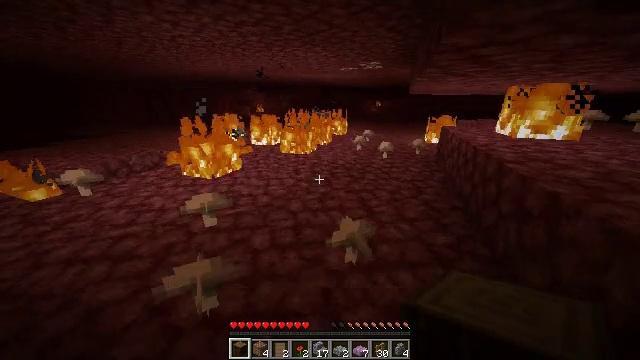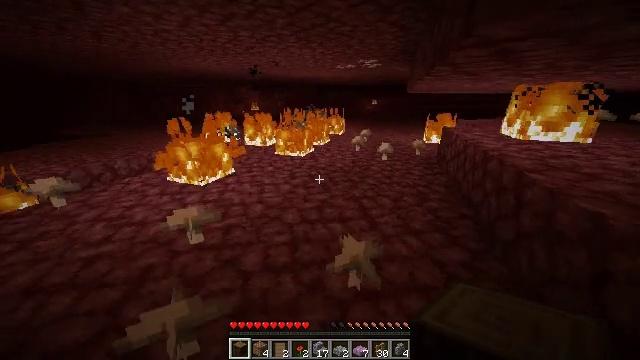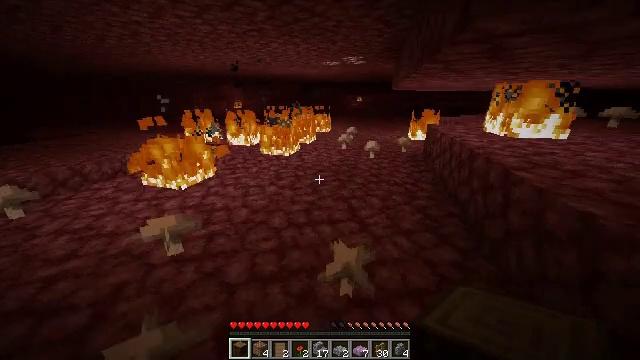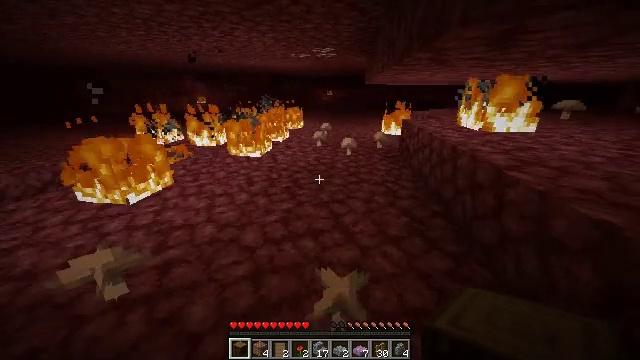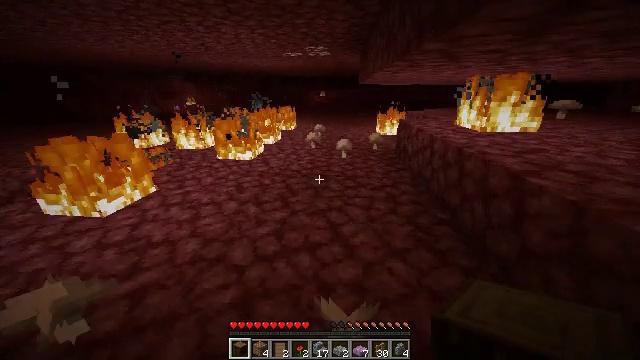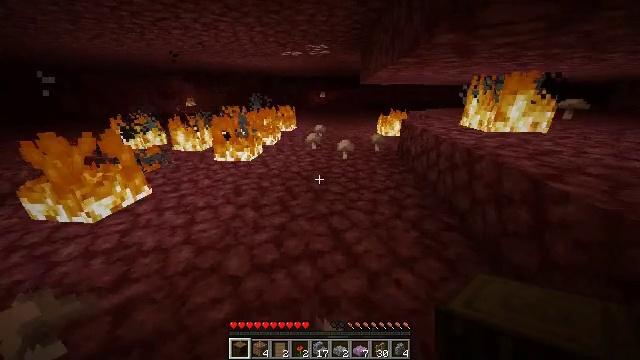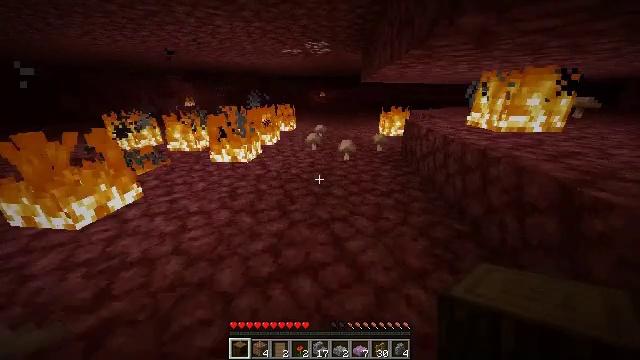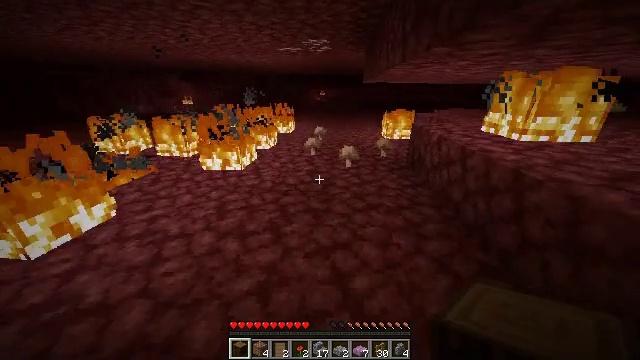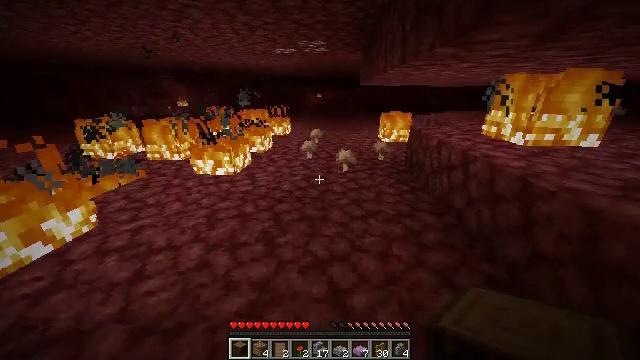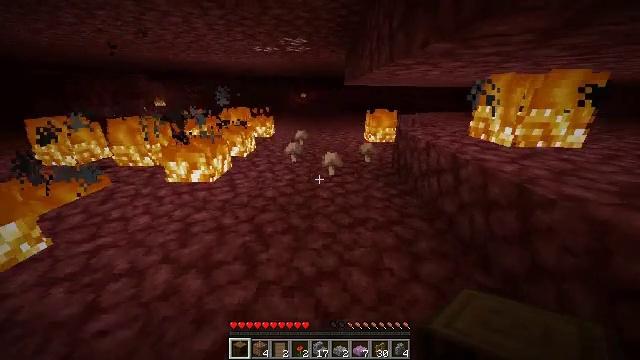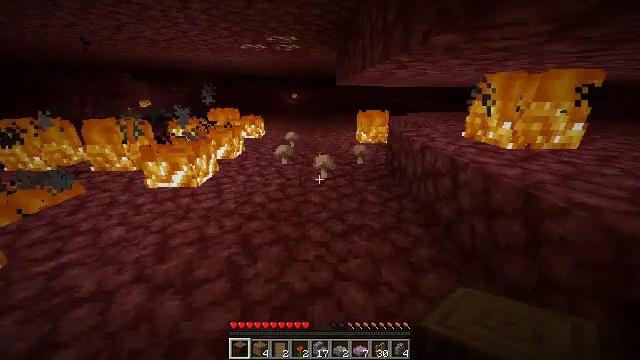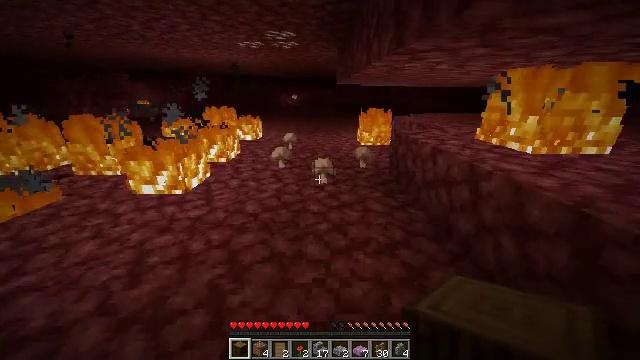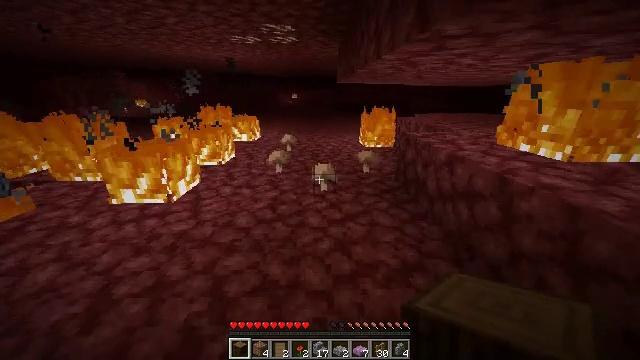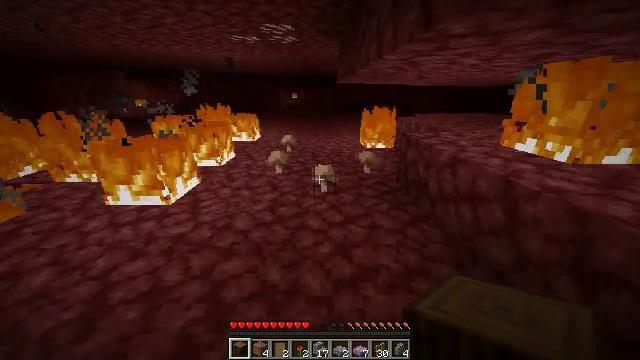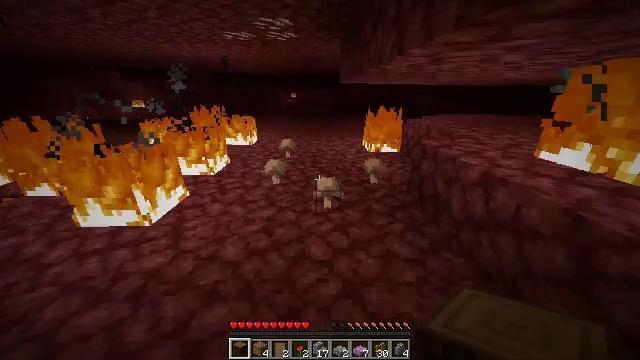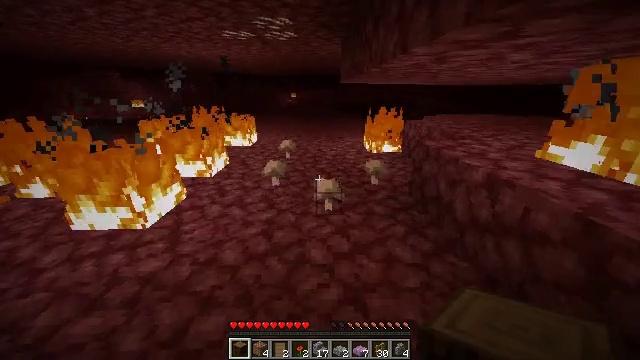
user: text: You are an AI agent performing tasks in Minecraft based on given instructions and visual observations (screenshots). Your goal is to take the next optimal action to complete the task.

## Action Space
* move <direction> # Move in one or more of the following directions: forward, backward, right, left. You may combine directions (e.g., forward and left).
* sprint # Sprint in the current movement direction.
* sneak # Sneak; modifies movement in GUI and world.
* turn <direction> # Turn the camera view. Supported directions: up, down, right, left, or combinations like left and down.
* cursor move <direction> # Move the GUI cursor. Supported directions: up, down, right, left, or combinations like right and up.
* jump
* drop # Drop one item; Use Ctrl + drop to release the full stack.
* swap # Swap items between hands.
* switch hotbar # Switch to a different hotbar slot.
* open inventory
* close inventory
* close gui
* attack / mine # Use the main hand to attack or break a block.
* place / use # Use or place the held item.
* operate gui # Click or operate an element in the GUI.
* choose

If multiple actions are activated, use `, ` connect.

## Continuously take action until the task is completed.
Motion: motion action
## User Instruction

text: Extinguish the fire.
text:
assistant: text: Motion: move forward, sprint, turn right
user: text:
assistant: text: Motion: move forward, sprint, turn right
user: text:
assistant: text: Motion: move forward, sprint, turn right and down
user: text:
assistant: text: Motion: move forward, sprint, turn right
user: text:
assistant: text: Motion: move forward, sprint
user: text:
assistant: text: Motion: move forward, sprint
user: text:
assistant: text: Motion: move forward, sprint
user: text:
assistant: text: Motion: move forward, sprint
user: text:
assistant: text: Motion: move forward, sprint, turn right
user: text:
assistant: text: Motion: move forward, sprint, turn right
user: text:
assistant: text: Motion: move forward, sprint
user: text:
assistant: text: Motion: move forward, sprint
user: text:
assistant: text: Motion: move forward, sprint
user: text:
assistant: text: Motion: move forward, sprint
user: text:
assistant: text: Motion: move forward, sprint
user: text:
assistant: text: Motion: move forward, sprint
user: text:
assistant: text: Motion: move forward, sprint
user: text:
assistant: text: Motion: move forward, sprint
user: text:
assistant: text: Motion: move forward, sprint
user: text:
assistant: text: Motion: move forward, sprint
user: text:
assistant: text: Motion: move forward, sprint
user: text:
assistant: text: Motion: move forward, sprint
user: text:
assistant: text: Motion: move forward, sprint
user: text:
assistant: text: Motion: move forward, sprint
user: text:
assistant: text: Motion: move forward, sprint
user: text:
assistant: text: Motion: move forward, sprint
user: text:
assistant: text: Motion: move forward, sprint
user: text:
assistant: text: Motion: move forward, sprint
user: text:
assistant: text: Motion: move forward, sprint
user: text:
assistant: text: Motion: move forward, sprint